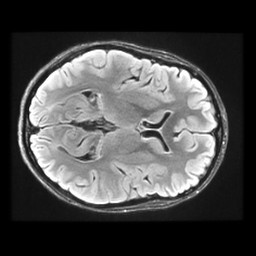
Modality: FLAIR
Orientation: axial
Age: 19
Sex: female
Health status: healthy
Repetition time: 12 s
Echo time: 0.09782 s